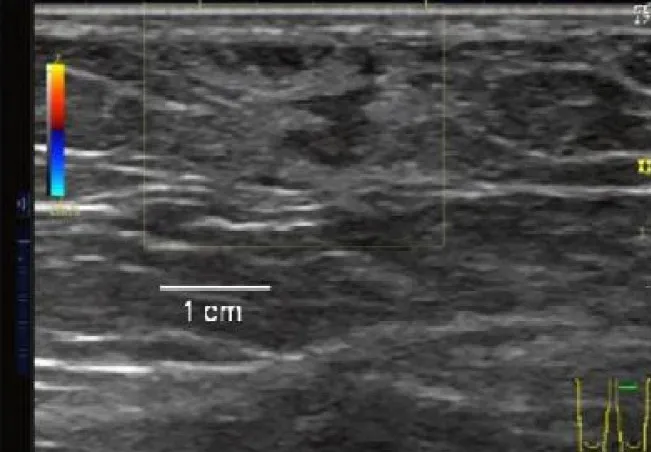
Sparganosis. Ultrasonography shows a serpiginous hypoechoic structure and this compartment is surrounded by a hyperechoic area.
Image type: radiology (ultrasound)